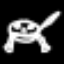
Label: frog